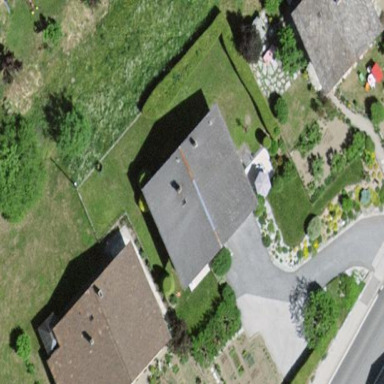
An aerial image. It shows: Simple and straightforward house.